Question: I am stuck on implementing a rather simple task.
I have wizard with 3 steps in which you create an entity of course.
The wizard consists of a navigation view followed by 3 regular view.

In the contoller of the first step I create the course object and pass it to next step via the segue event:
'''
override func prepareForSegue(segue: UIStoryboardSegue, sender: AnyObject?) {
if (segue.identifier == "Step1_To_Step2") {
let step2Controller = segue.destinationViewController as Step2Controller
step2Controller.course = self.course
}
}
'''
What I can't figure out though is:
1. How can I pass the object when going the other way, from step 2 to step 1, for exmaple?
2. Is it good practice, memory-wise to replace the whole object each time or just specific fields within? (The object may contain an image or two)
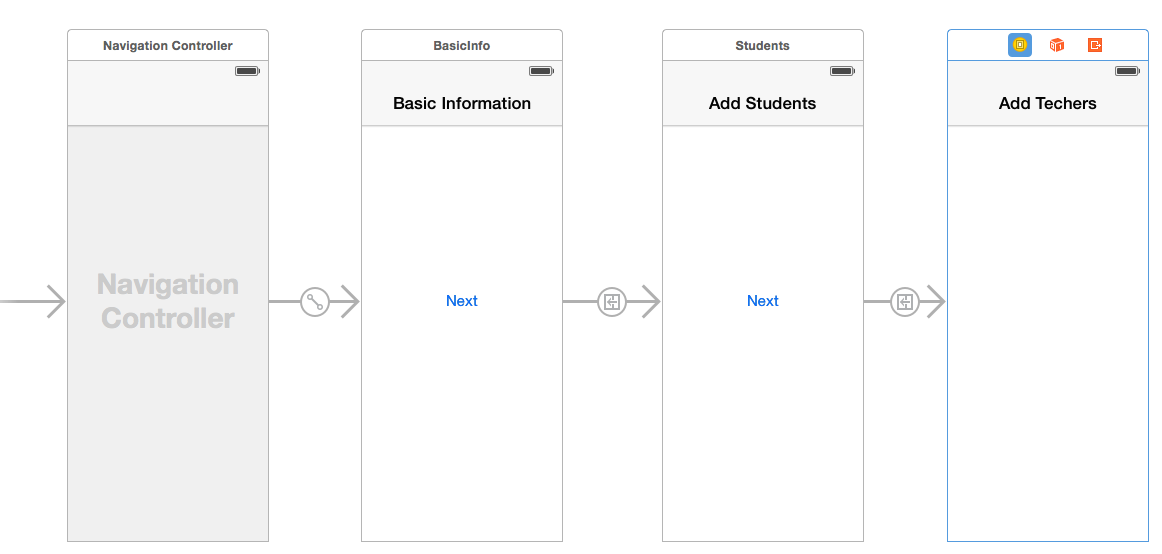
Answer: Please check some attached images. It may help you to understand delegate if you not already aware of it. Attached first image is for segue and second for delegate.